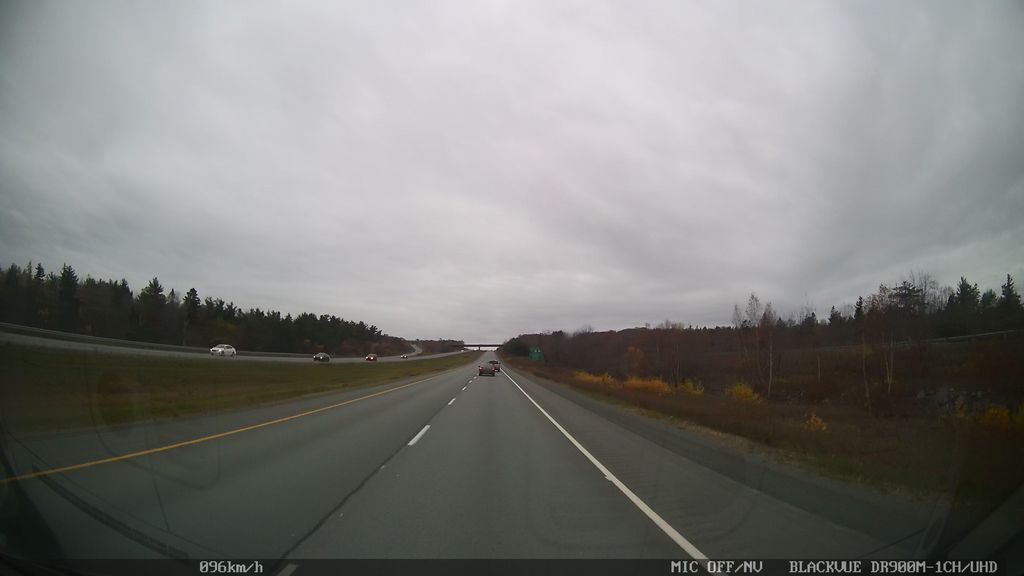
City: halifax